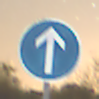
Verkehrszeichen: VorgeschriebeneFahrtrichtungGeradeaus
Umgebung: Outdoor, Nature
Tageszeit: Night
Wetter: Clear
Licht: Natural
Jahreszeit: NotSpecified
Kontrast: LowContrast